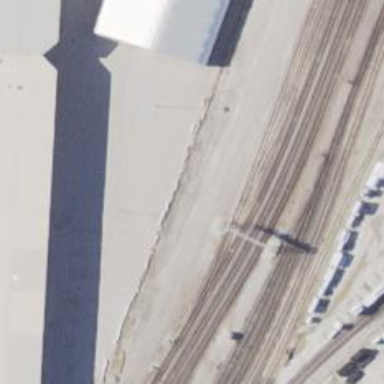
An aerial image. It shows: Railway signal.